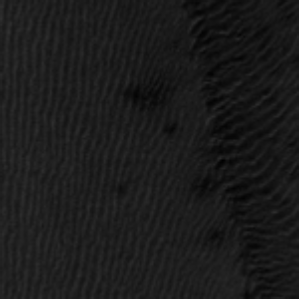
Label: frost